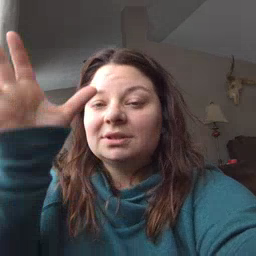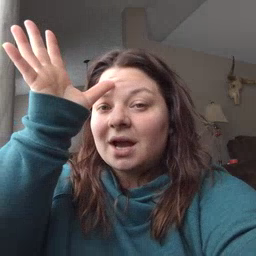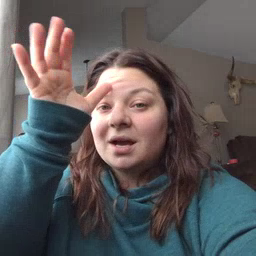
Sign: dad